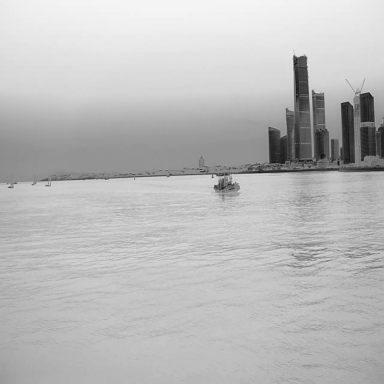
There are eight objects shown in the infrared image, including four sailboats, three bulk_carriers, and a container_ship.